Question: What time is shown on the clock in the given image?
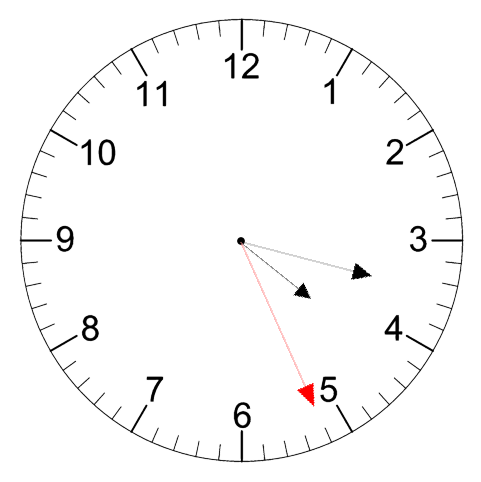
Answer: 04:17:26